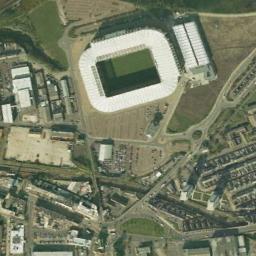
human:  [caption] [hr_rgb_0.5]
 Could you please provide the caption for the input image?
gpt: Many buildings of different shapes are beside the stadium .

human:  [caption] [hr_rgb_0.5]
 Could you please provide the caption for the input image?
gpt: This stadium has a row of white signs on each side .

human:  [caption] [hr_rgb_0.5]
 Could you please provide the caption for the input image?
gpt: The stadium is on the bare land next to some buildings .

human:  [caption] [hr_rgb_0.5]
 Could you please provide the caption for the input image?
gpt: Square gymnasium surrounded between residential areas .

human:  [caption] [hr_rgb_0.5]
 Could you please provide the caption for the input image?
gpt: There are many buildings and some green meadows beside the stadium .